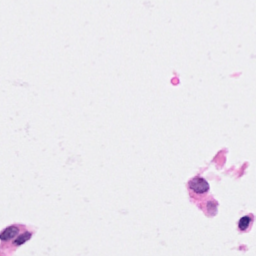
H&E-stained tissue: Breast